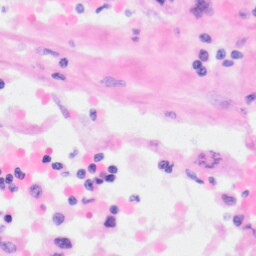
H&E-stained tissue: Kidney